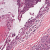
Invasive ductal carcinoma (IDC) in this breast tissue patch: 0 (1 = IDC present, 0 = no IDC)